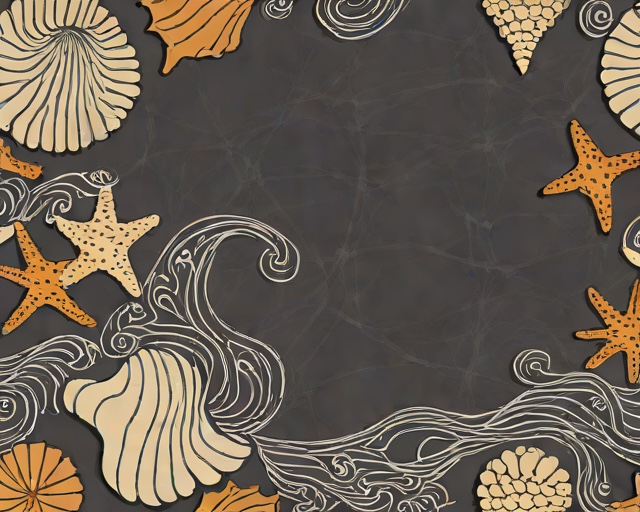
Category: Summer